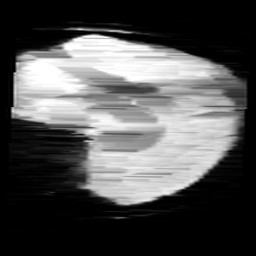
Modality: minIP
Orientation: sagittal
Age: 9
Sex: female
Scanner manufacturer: siemens
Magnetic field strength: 3 T
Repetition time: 0.027 s
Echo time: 0.02 s